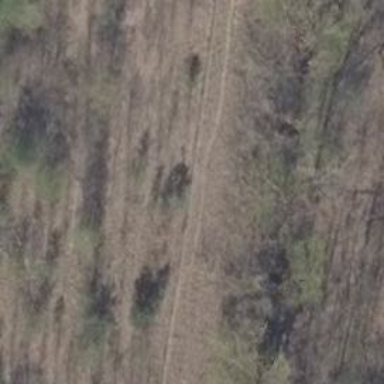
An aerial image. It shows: Path on the ground with impassable smoothness.